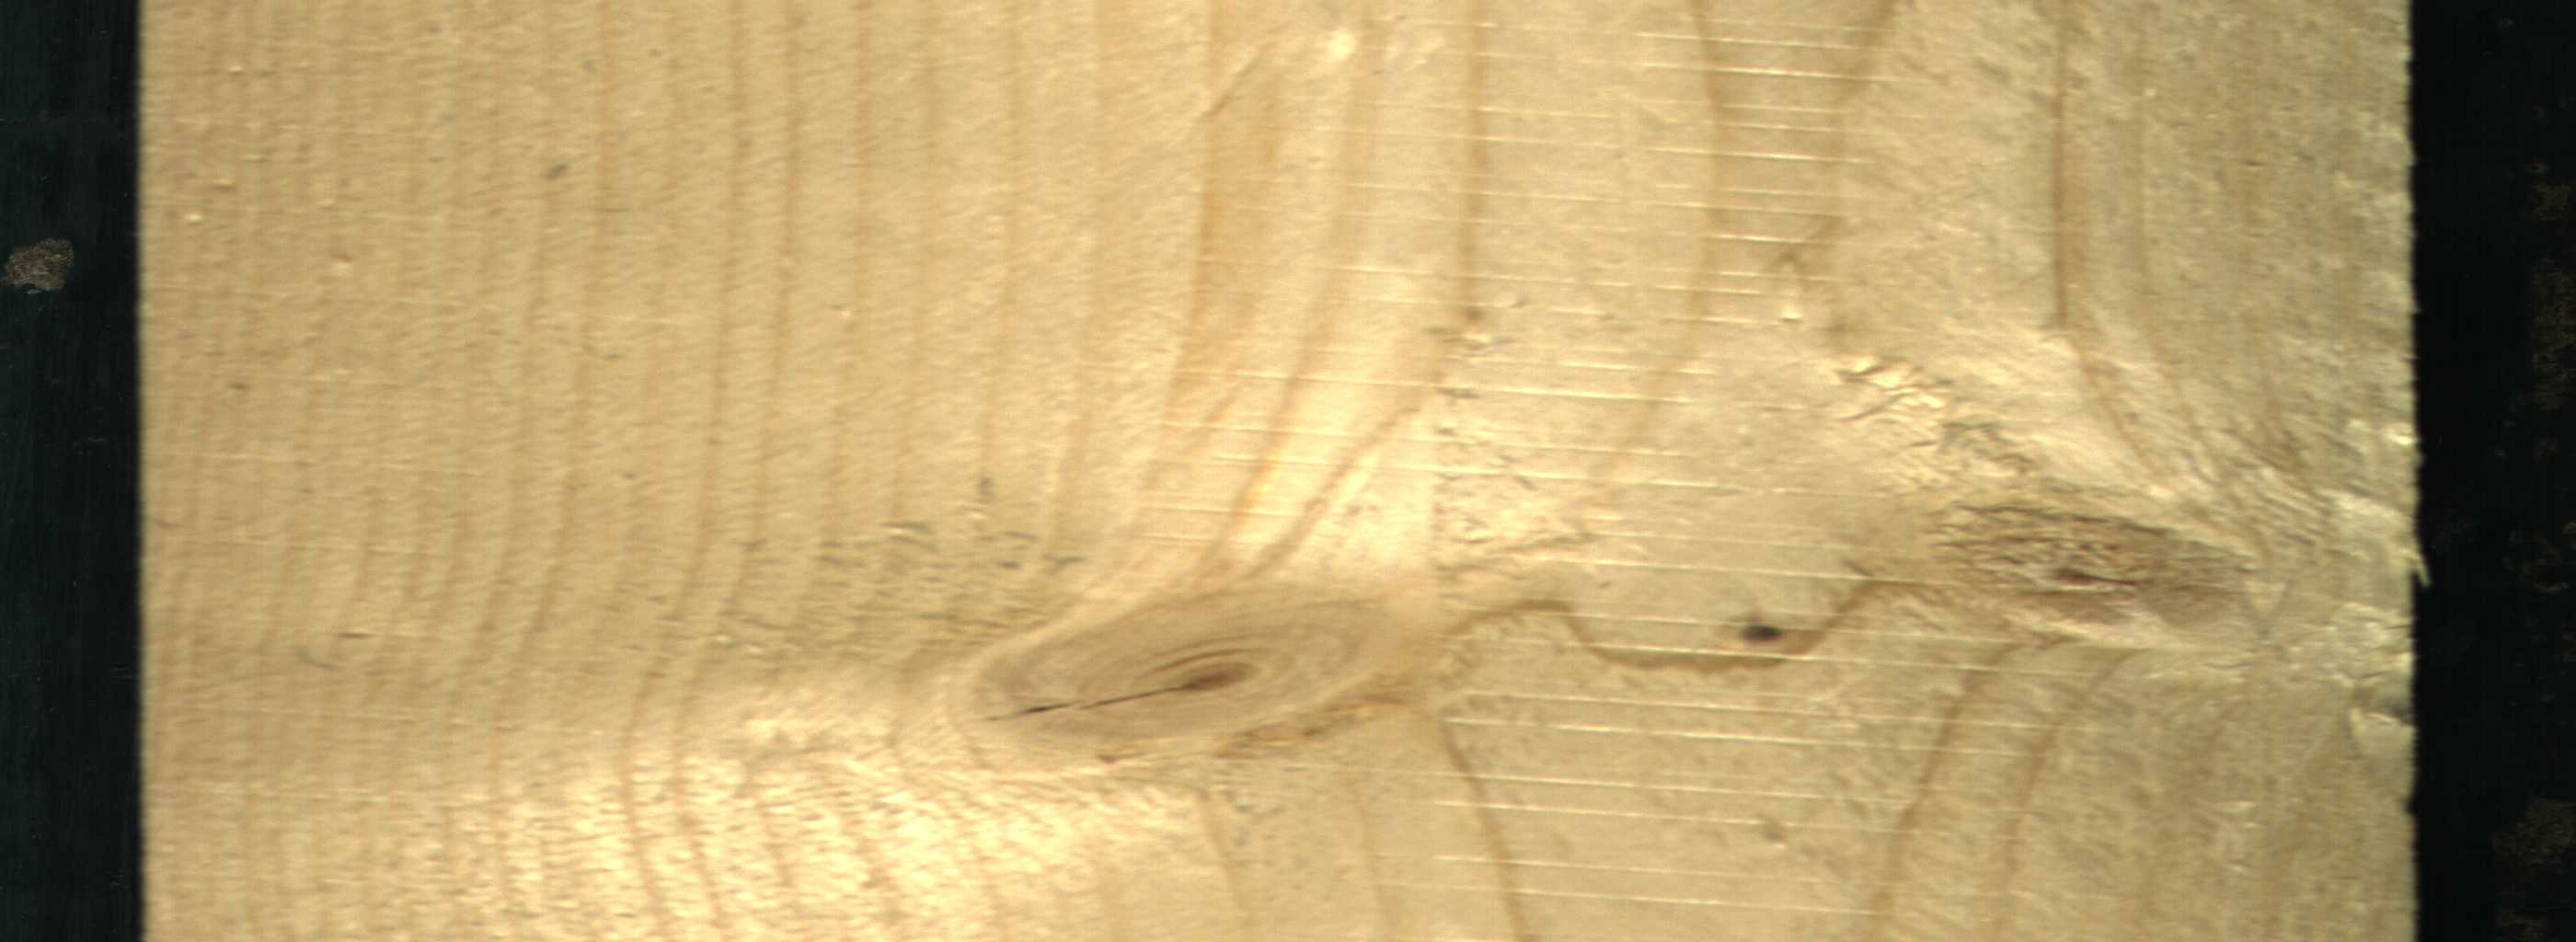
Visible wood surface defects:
Live_Knot
Live_Knot
Live_Knot